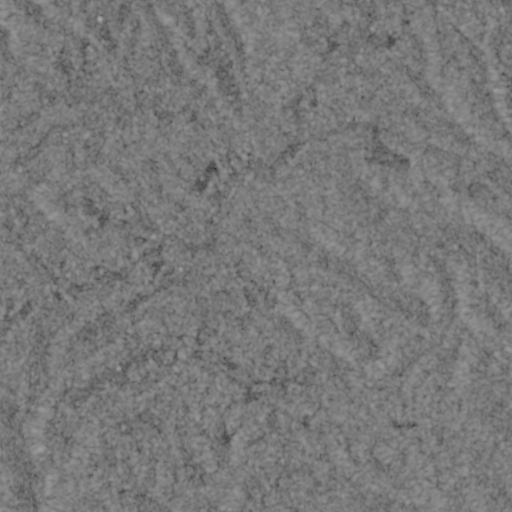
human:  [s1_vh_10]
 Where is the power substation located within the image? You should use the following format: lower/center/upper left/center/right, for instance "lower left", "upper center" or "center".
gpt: The power substation is located in the lower center of the image.
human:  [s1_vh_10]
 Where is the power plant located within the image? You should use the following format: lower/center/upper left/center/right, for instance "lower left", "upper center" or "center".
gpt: There is no power plant in the image.

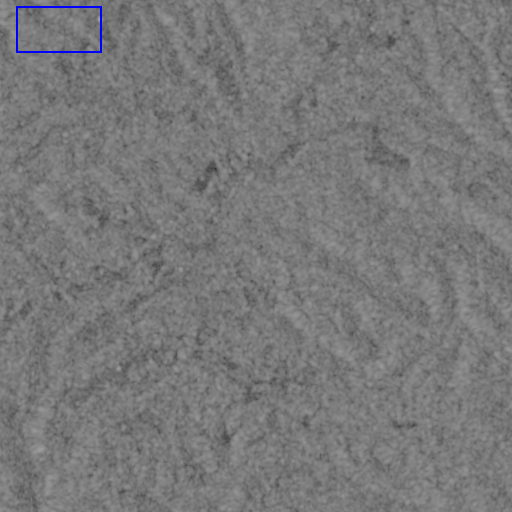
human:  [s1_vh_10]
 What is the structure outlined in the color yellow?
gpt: There is no yellow outline.
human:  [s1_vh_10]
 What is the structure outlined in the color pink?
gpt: There is no structure outlined in pink.